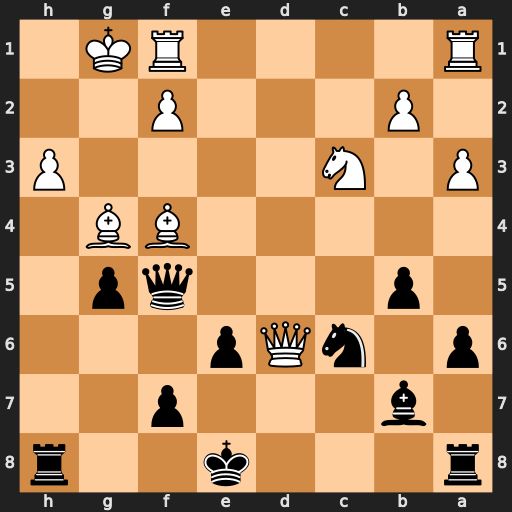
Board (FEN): r3k2r/1b3p2/p1nQp3/1p3qp1/5BB1/P1N4P/1P3P2/R4RK1
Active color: b
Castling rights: kq
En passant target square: -
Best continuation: Qxf4 Qxf4 gxf4